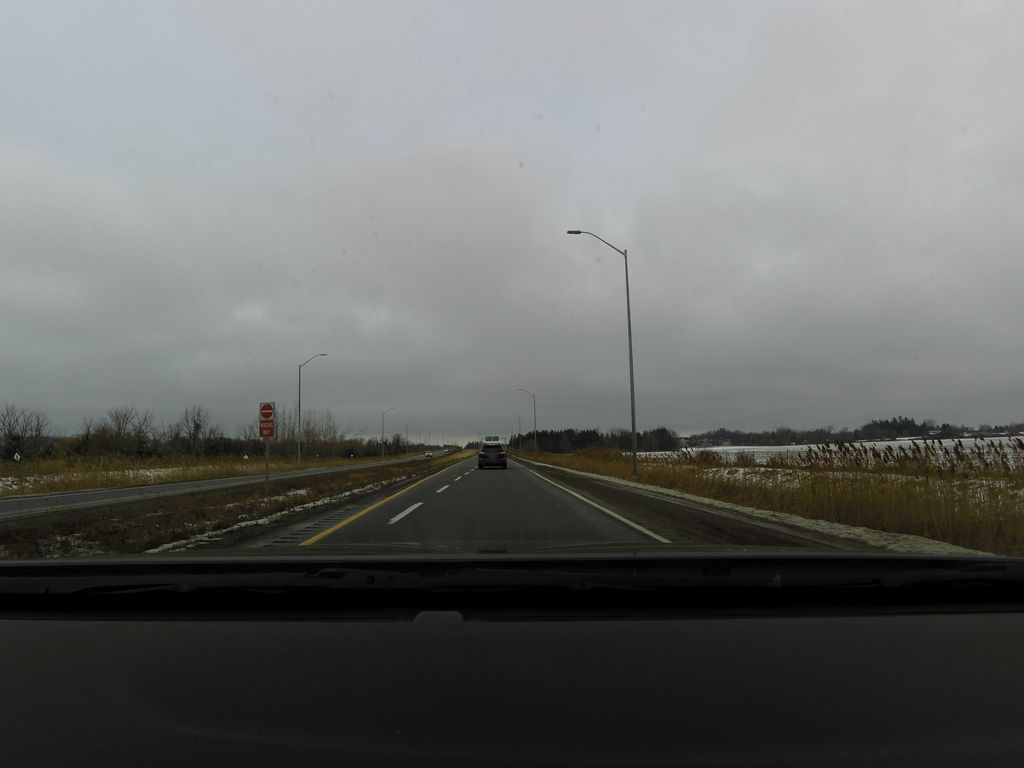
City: hamilton